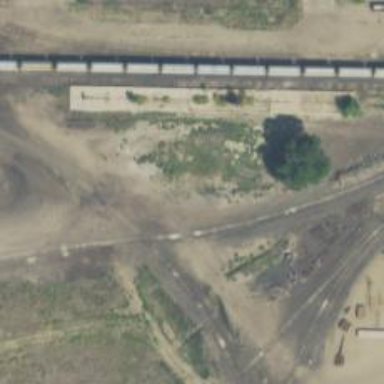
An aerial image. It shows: Railway crossing.